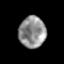
Tissue: prostate
Cell type: T cells
Senescence score: 0.3136
Nuclear area (px): 826
Mean DAPI intensity: 142.621